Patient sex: M
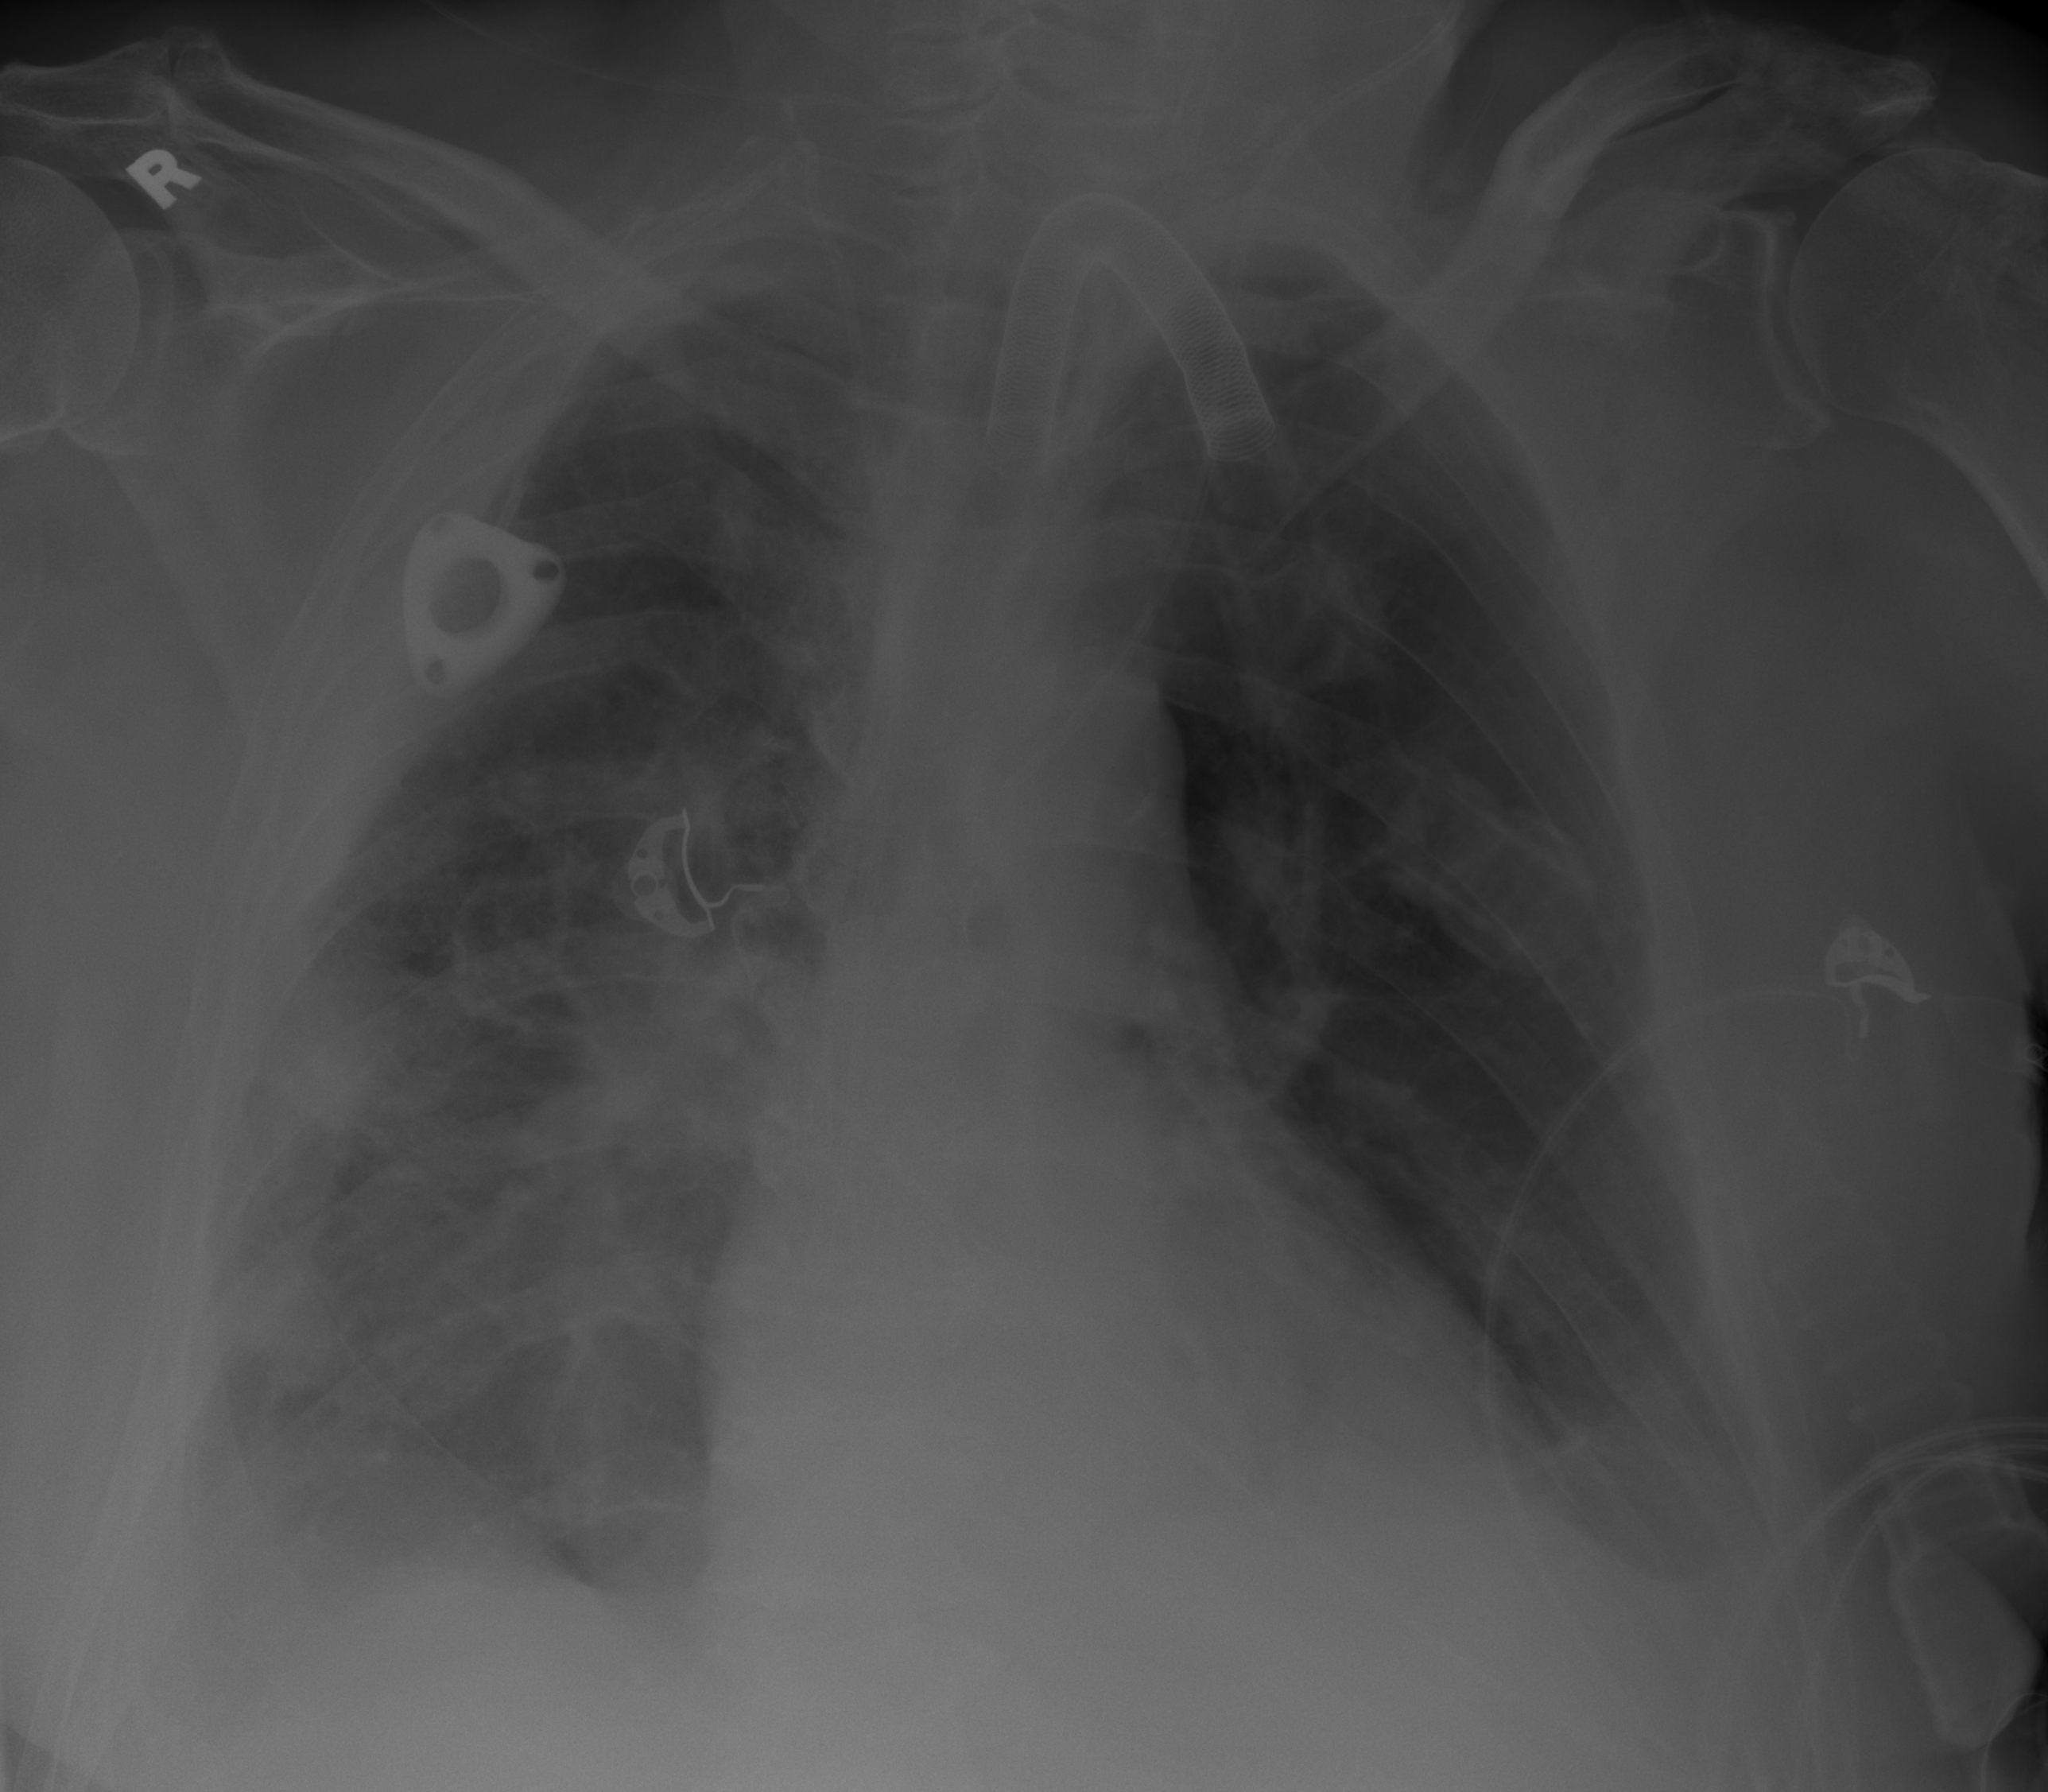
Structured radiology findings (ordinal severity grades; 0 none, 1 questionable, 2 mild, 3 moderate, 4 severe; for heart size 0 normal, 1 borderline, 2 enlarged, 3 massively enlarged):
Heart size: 2
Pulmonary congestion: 1
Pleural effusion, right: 3
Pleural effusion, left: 2
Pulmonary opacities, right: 3
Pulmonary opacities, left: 1
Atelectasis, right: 2
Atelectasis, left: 2